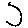
Label: moon